Field crop: maize
Growth stage: 1
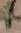
Species: atriplex